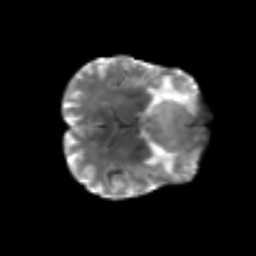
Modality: T2w
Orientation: axial
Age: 74
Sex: male
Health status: ill
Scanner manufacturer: siemens
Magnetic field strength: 3 T
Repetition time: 8.7 s
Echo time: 0.11 s